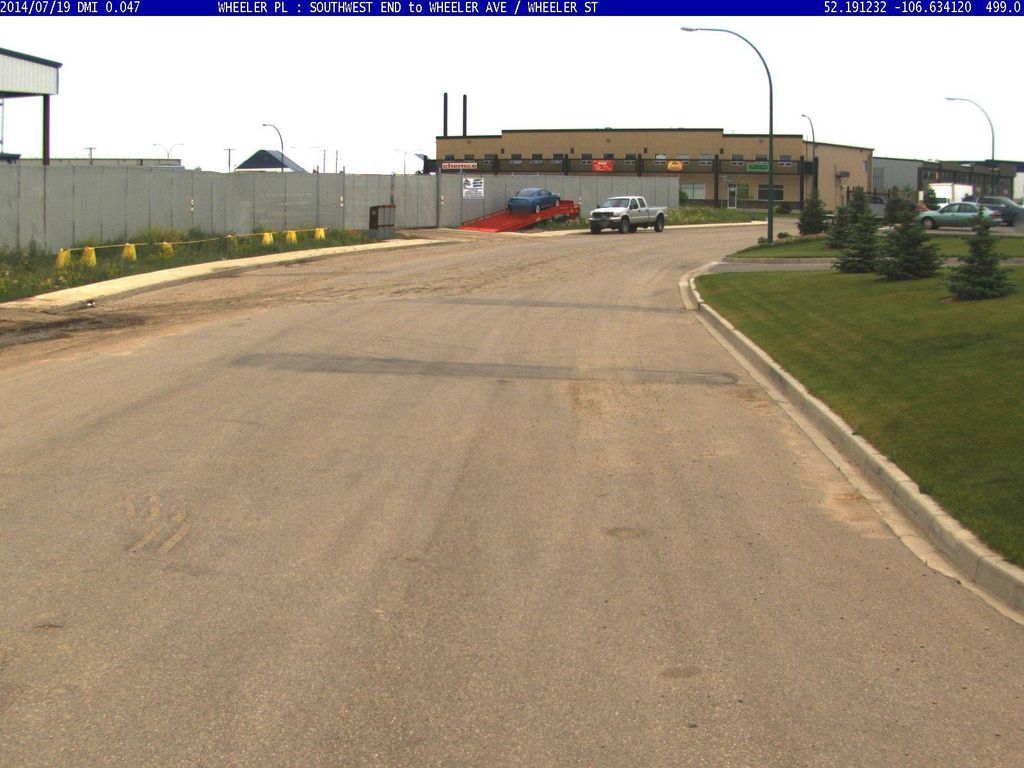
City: saskatoon